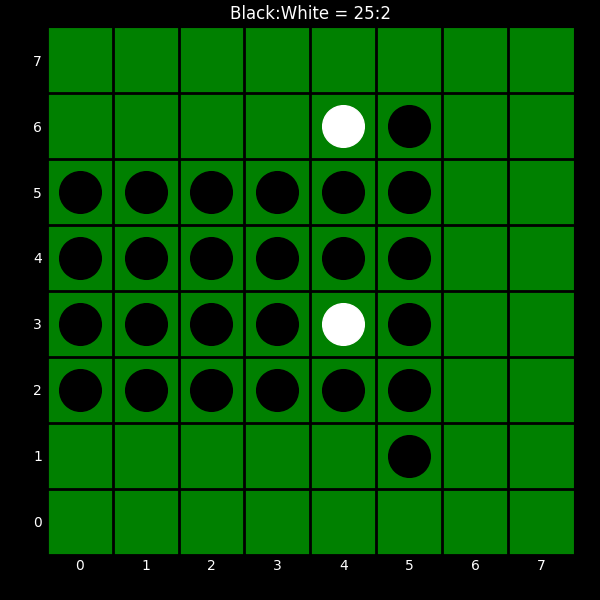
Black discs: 25
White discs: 2